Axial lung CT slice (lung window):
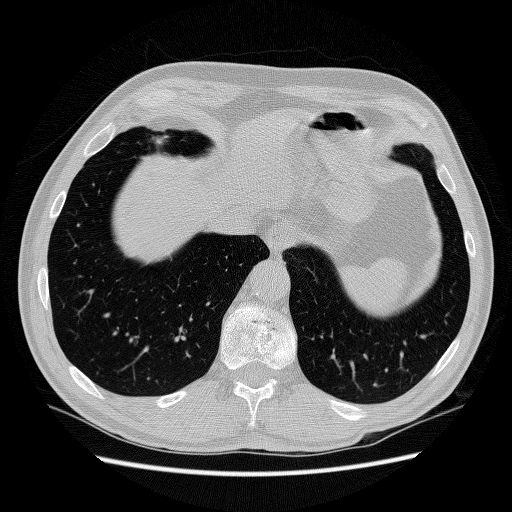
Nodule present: no